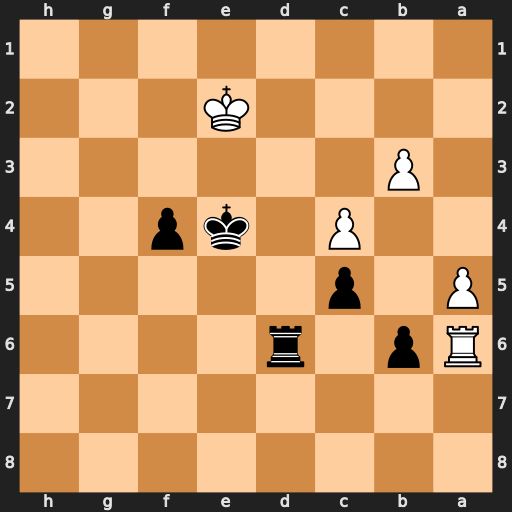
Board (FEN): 8/8/Rp1r4/P1p5/2P1kp2/1P6/4K3/8
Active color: b
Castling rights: -
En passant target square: -
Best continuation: f3+ Kf2 Rd2+